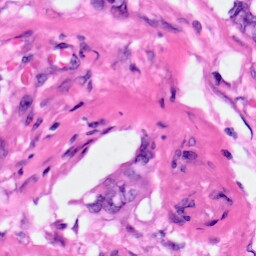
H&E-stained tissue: Pancreatic